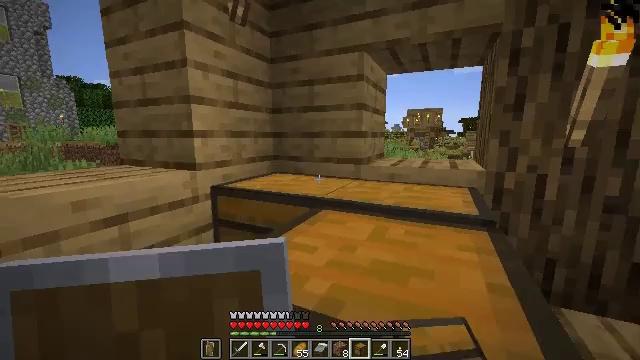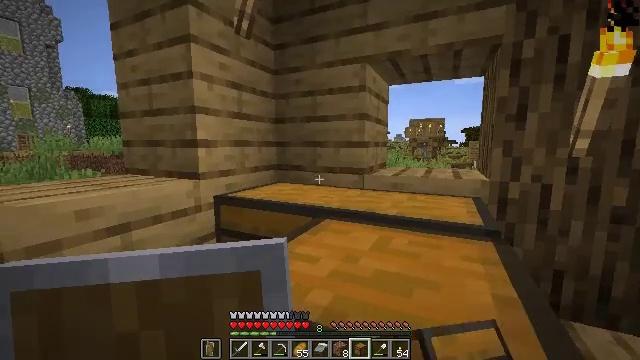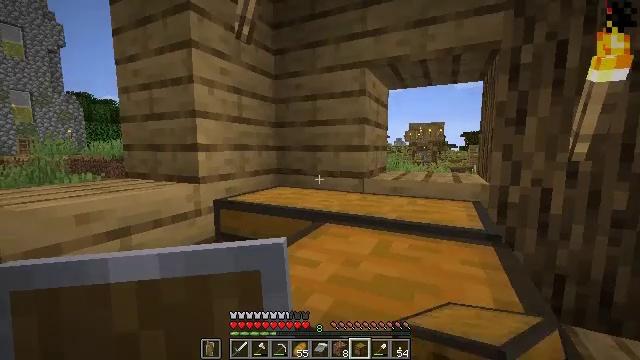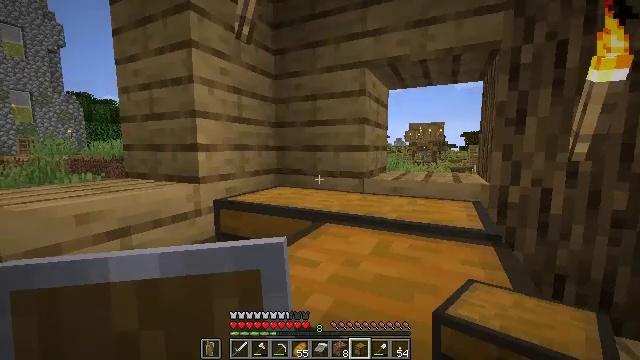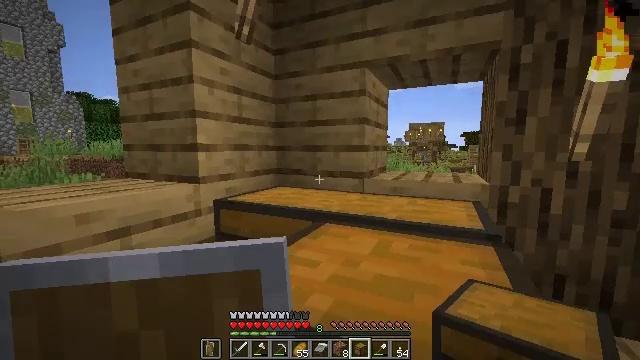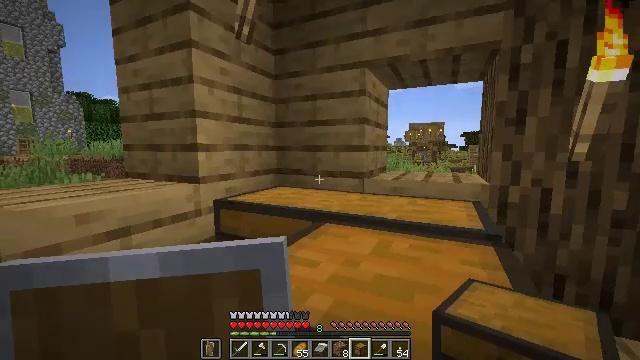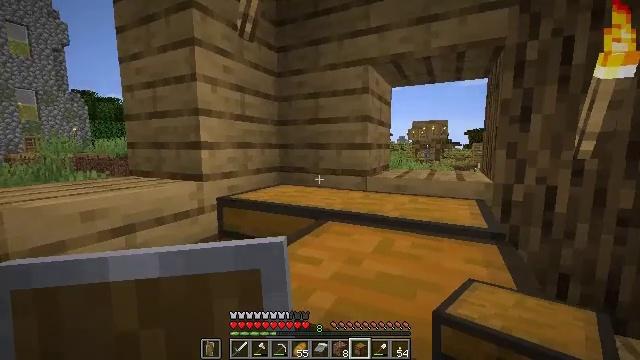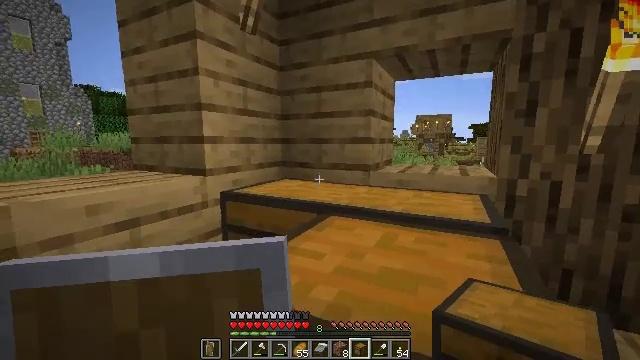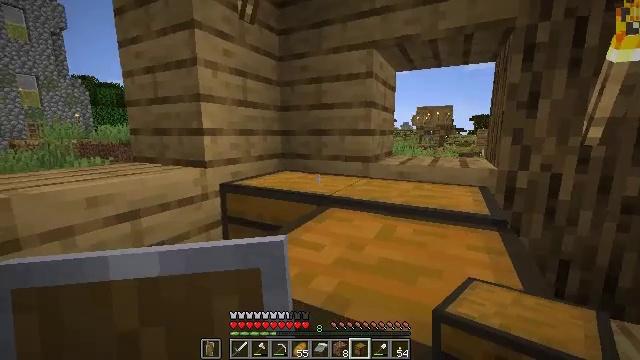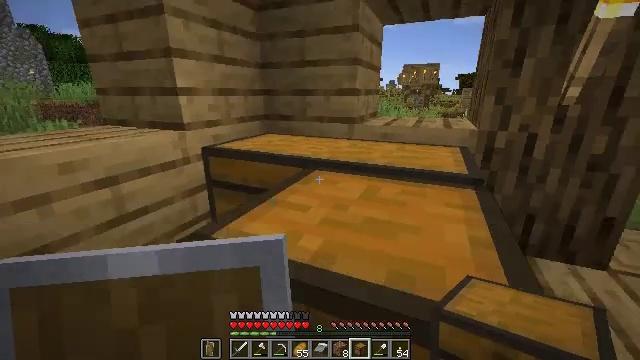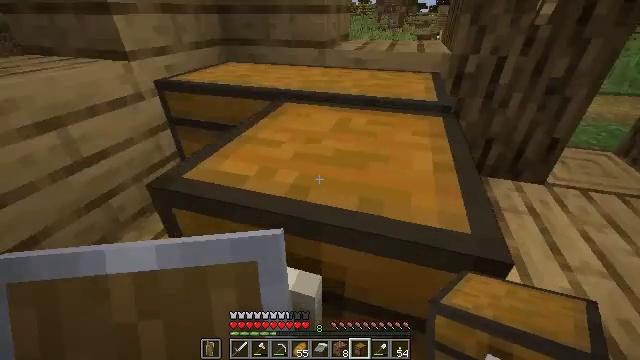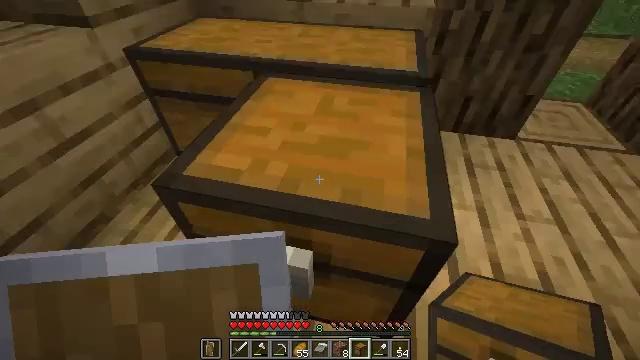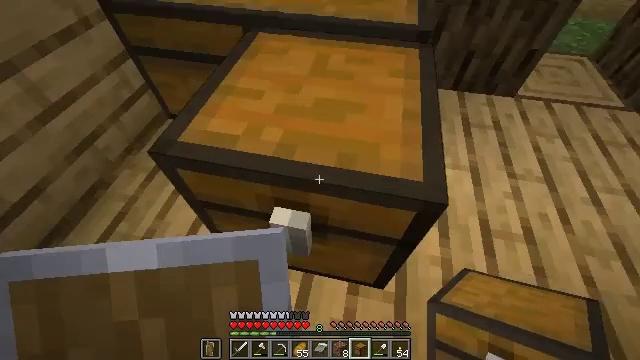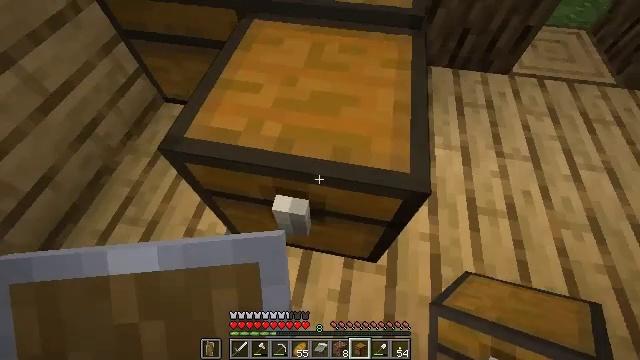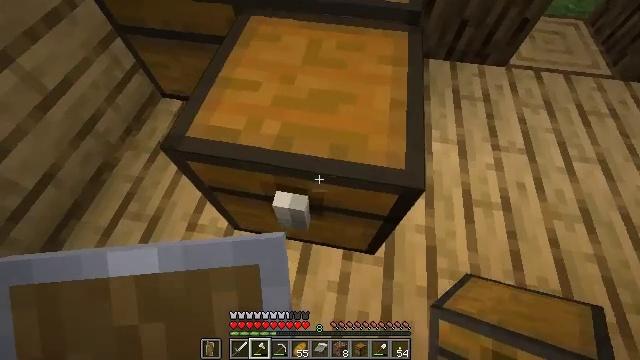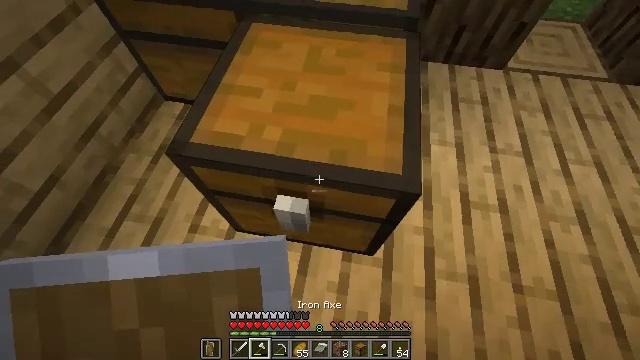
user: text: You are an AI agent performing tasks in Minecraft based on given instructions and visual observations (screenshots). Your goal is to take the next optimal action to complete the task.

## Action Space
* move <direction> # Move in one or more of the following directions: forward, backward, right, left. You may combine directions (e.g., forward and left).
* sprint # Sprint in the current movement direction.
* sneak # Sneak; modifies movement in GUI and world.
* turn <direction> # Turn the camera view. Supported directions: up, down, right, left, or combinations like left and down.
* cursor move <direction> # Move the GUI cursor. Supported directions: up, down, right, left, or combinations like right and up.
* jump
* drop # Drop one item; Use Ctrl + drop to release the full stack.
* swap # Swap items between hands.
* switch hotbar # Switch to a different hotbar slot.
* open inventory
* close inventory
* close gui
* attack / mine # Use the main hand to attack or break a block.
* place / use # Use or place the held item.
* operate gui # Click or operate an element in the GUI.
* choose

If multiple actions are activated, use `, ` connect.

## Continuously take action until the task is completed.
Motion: motion action
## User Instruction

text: Gather the chest from its place.
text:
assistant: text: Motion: sneak, turn up
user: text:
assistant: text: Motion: sneak
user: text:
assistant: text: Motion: sneak
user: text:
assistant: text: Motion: sneak
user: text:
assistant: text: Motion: sneak
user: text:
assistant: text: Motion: sneak
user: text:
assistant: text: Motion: sneak, turn down
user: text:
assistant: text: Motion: sneak, turn down
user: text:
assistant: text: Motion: sneak, turn right and down
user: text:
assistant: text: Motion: turn right and down
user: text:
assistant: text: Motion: turn right and down
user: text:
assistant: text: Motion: turn right and down
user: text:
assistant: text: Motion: turn right and down
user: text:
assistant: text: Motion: turn down, switch to hotbar 2
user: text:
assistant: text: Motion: switch to hotbar 2
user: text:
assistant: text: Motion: switch to hotbar 2
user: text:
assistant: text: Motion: no_op
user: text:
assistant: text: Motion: attack / mine
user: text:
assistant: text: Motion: attack / mine
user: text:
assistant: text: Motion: turn up, attack / mine
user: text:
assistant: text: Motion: turn up, attack / mine
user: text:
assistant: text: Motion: attack / mine
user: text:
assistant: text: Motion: attack / mine
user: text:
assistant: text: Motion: attack / mine
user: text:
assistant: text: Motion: attack / mine
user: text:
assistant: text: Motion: attack / mine
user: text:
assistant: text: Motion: attack / mine
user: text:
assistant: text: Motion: attack / mine
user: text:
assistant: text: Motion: attack / mine
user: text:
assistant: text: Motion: attack / mine